Question: I am trying to create a status bar that is similar to something we see currently in a different reporting tool (see attached image). I want to use matplotlib to generate this as an image, that way it could be used in several different places and reports.
I cannot find a good guide that can walk me through how to do this using Matplotlib in particular. I am passing in the data as:
'''
results = {'pass': 5, 'fail':18, 'na': 10, 'todo': 187, 'blocked': 12, 'aborted': 10}
'''
I would like it to look similar to this chart:

Can anyone guide me to the right resources?
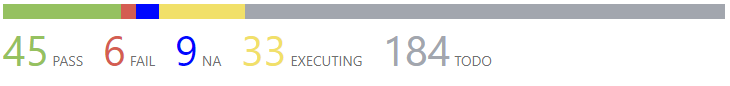
Answer: I took the code of the <URL> and apply some changes in order to apply it to your case.
'''
import matplotlib.pyplot as plt
import numpy as np
results = {'Pass': 5, 'Fail':18, 'Na': 10, 'Todo': 187, 'Blocked': 12, 'Aborted': 10}
category_names = [f'{value} {category.upper()}' for category, value in results.items()]
results = {'1': list(results.values())}
labels = list(results.keys())
data = np.array(list(results.values()))
data_cum = data.cumsum(axis = 1)
category_colors = plt.get_cmap('RdYlGn')(np.linspace(0.15, 0.85, data.shape[1]))
fig = plt.figure(figsize = (10, 2))
ax = fig.add_axes([0.1, 0.4, 0.8, 0.4])
ax.axis('off')
for i, (colname, color) in enumerate(zip(category_names, category_colors)):
widths = data[:, i]
starts = data_cum[:, i] - widths
ax.barh(labels, widths, left = starts, height = 0.5, label = colname, color = color)
ax.legend(ncol = len(category_names), bbox_to_anchor = (0, 0), loc = 'upper left', fontsize = 10, frameon = False)
plt.show()
'''
<URL>
If you want to format the legend too, you can replace 'ax.legend' line above with (you have to import 'transforms' with 'from matplotlib import transforms'):
'''
handles, labels = ax.get_legend_handles_labels()
for label, color, position in zip(labels, category_colors, np.linspace(0, 220, len(labels))):
text = plt.text(position, -0.5, label.split()[0] + ' ', color = color, size = 15, horizontalalignment = 'right')
text.draw(fig.canvas.get_renderer())
ex = text.get_window_extent()
transforms.offset_copy(text._transform, y = ex.height, units = 'dots')
text = plt.text(position + 2, -0.5, label.split()[1], color = 'black', size = 10, horizontalalignment = 'left')
text.draw(fig.canvas.get_renderer())
ex = text.get_window_extent()
transforms.offset_copy(text._transform, y = ex.height, units = 'dots')
'''
<URL>
In this case you have to optimize:
- 'figsize = (10, 2)'- 'np.linspace(0, 220, len(labels))'- 'position + 2'- 'size = 15'
based on your needs.